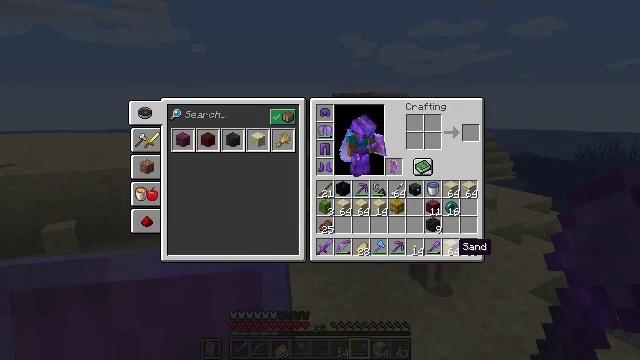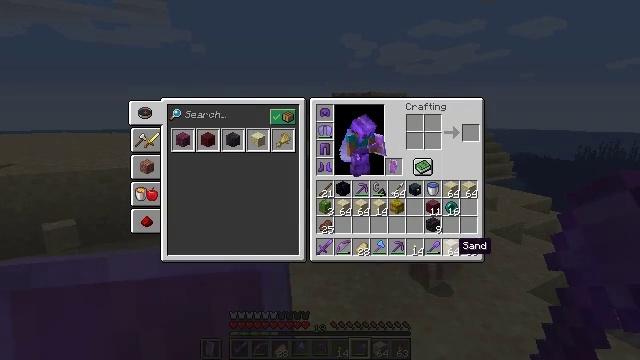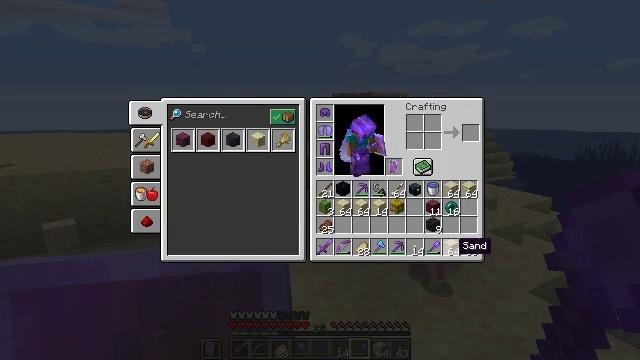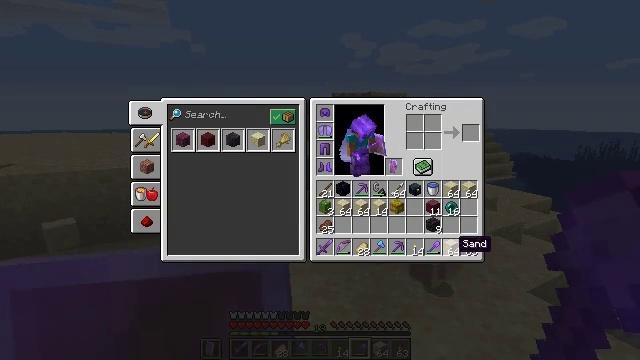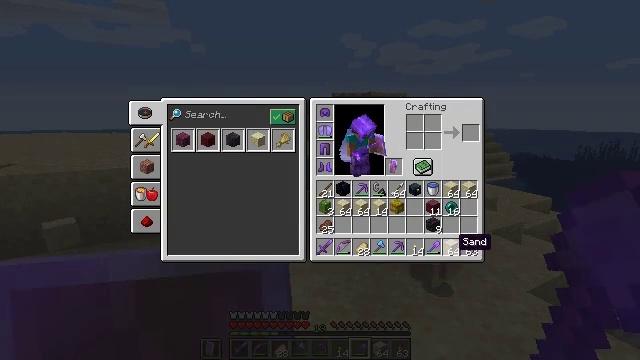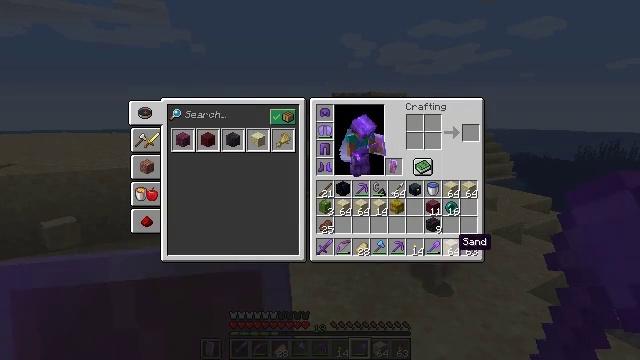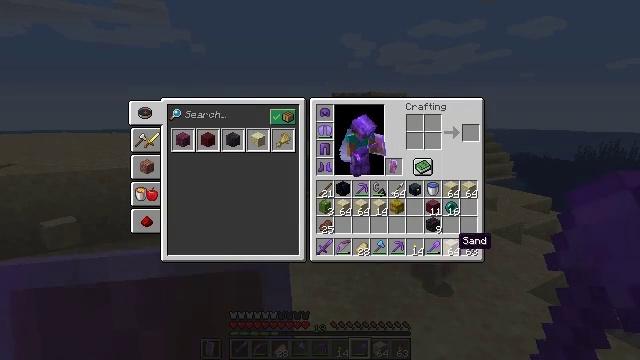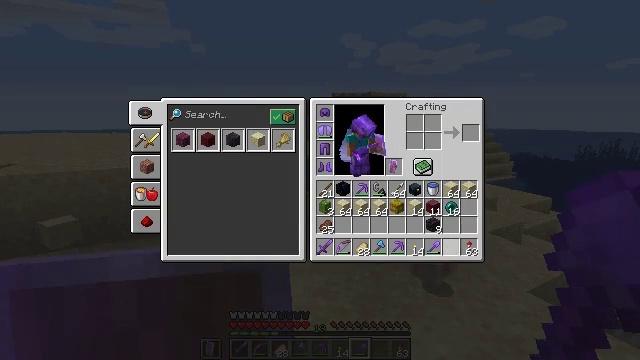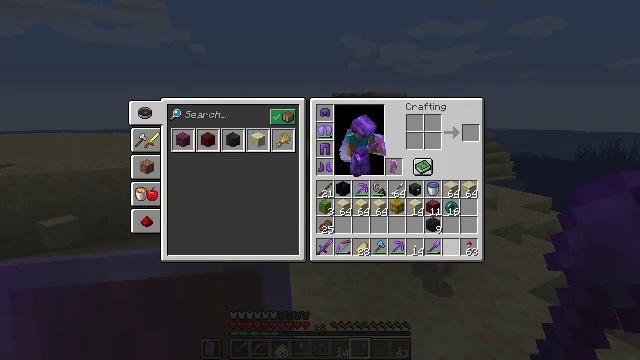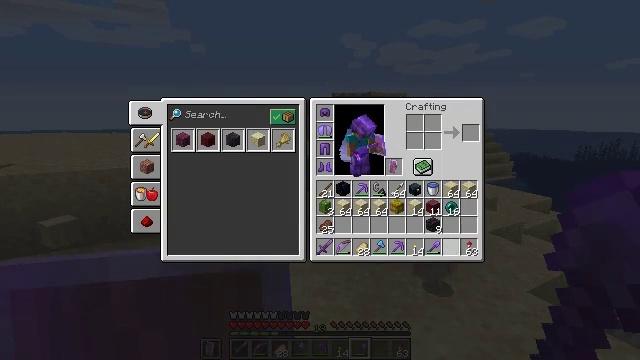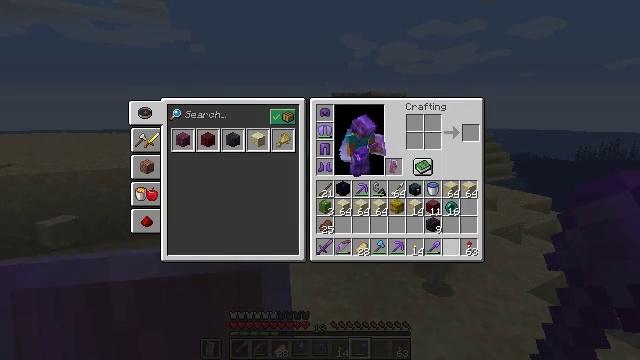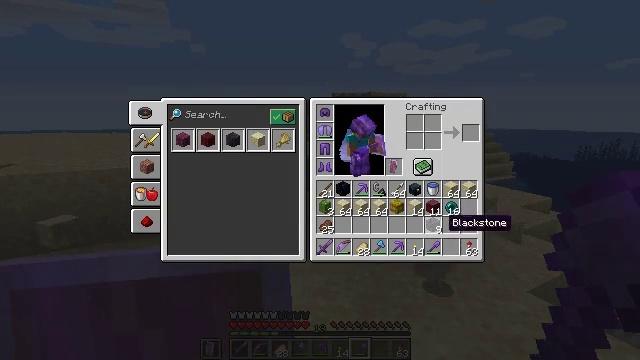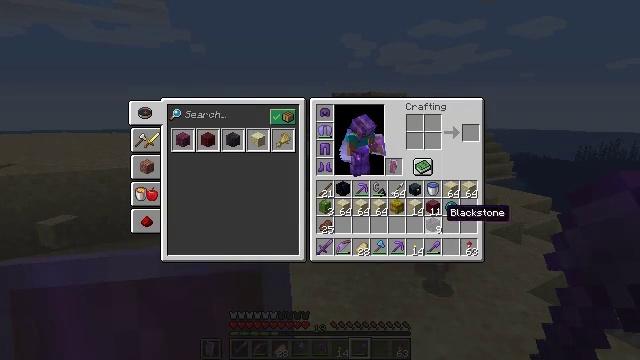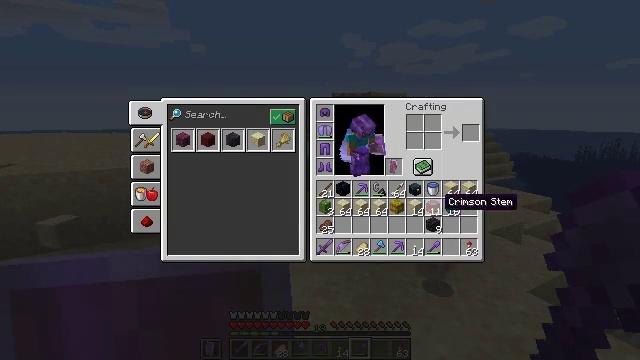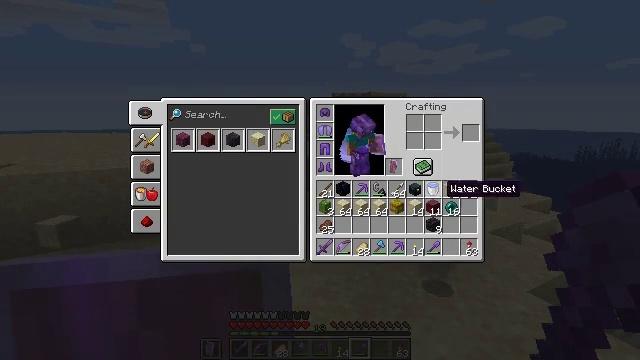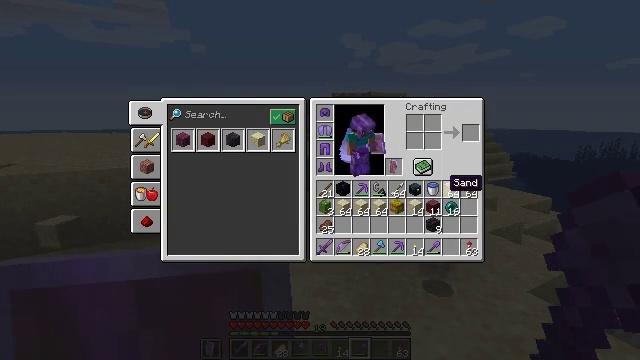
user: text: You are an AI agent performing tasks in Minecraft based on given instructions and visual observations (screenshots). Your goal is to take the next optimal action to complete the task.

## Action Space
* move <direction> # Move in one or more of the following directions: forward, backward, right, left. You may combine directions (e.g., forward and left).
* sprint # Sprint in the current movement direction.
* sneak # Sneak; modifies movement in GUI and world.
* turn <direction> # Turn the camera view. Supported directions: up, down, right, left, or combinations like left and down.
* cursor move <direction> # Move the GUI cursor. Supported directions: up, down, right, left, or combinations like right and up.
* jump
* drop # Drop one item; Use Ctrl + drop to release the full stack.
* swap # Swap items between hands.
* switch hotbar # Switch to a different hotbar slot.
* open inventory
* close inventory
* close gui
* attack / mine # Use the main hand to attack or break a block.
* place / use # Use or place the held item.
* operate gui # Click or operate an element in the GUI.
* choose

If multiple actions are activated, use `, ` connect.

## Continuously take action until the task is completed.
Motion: motion action
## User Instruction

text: Collect sand to make glass.
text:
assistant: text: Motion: sneak
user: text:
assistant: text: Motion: sneak
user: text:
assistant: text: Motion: sneak
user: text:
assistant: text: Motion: sneak
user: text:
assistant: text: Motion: sneak
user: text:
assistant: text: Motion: sneak
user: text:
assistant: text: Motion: sneak, attack / mine
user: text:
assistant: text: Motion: sneak, attack / mine
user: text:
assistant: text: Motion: sneak, attack / mine
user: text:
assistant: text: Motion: sneak, attack / mine
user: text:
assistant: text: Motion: sneak, turn up
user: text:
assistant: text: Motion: sneak, turn up
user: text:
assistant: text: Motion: sneak, turn up
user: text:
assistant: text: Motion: sneak, turn up
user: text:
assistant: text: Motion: sneak
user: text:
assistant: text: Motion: sneak
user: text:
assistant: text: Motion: sneak
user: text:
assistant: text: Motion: sneak
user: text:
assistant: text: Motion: sneak
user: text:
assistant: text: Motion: sneak
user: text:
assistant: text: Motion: sneak
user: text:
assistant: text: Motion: sneak
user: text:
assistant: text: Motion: sneak
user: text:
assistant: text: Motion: sneak
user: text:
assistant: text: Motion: sneak
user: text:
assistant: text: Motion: sneak, attack / mine
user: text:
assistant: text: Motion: sneak, attack / mine
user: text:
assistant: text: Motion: sneak, attack / mine
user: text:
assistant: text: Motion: no_op
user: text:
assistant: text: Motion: no_op